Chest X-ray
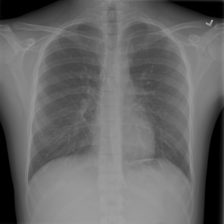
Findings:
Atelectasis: negative
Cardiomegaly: negative
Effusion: negative
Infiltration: negative
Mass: negative
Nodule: negative
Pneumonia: negative
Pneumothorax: negative
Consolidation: negative
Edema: negative
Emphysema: negative
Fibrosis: negative
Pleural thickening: negative
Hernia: negative